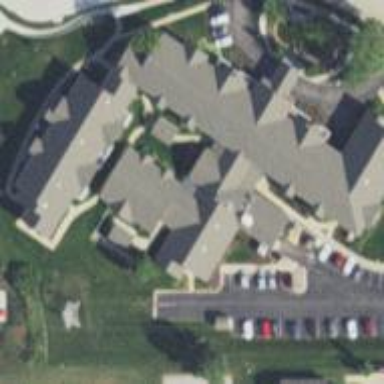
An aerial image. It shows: Building that serves as nursing home.